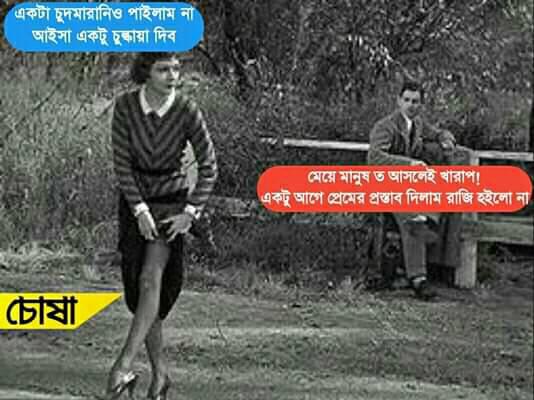
Caption: একটা চুদমারানিও পাইলাম না আইসা একটু চুল্কায়া দিব     মেয়ে মানুষ ত আসলেই খারাপ !  একটু আগে প্রেমের প্রস্তাব দিলাম রাজি হইলো না
Label: hate